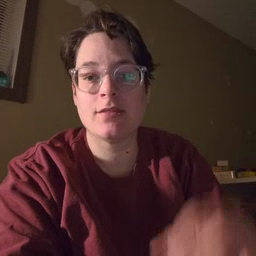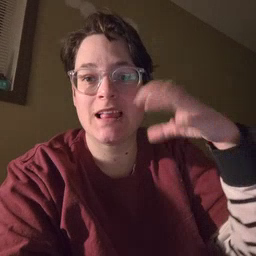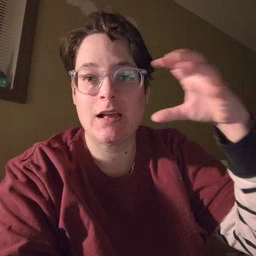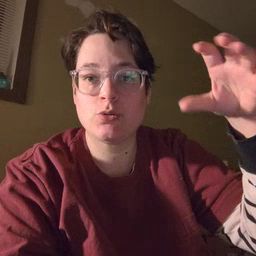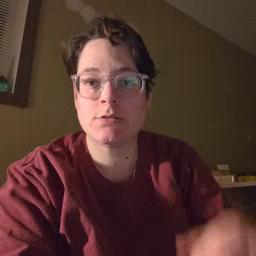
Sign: cloud